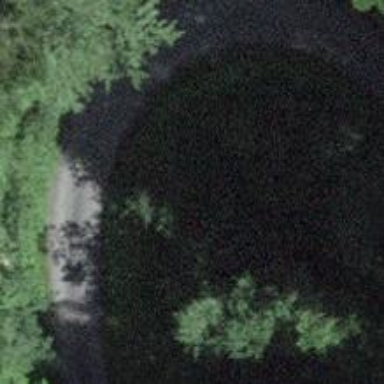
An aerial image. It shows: Culvert tunnel.